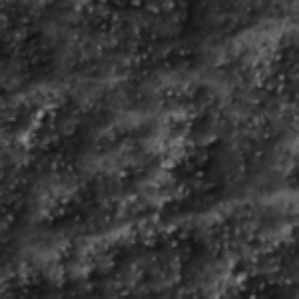
Label: frost